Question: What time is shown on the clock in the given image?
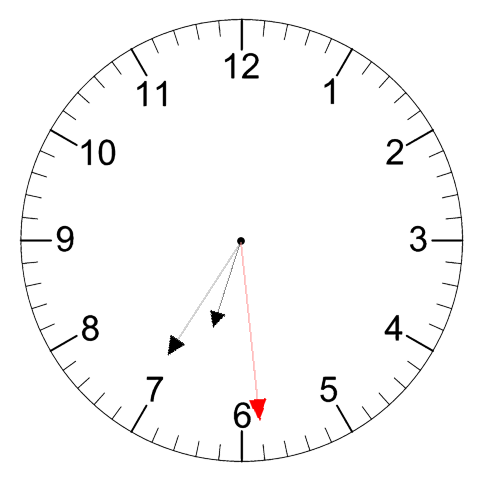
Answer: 06:35:29